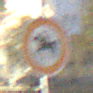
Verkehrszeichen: VerbotReiter
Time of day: SunriseSunset
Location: Outdoor (Urban)
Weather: PartlyCloudy
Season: Autumn
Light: Natural